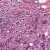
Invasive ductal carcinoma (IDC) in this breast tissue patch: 1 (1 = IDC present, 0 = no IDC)